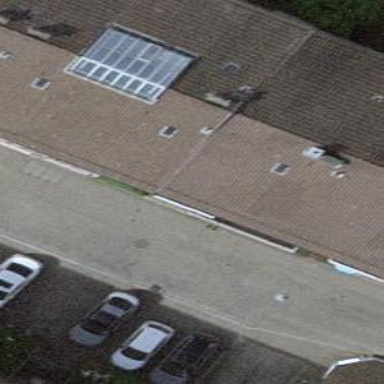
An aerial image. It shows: Gabled roof made of maroon roof tiles on apartment building.